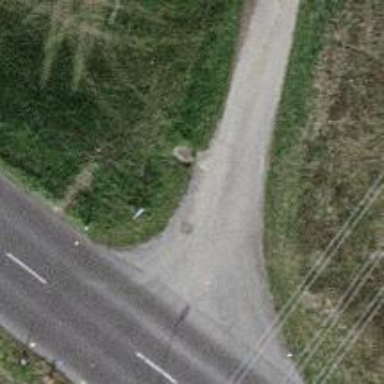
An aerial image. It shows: Unclassified road with asphalt surface.